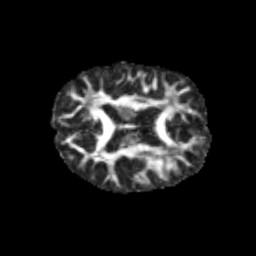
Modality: FA
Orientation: axial
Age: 12
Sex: male
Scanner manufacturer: siemens
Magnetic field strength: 3 T
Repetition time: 3.8 s
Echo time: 0.07 s